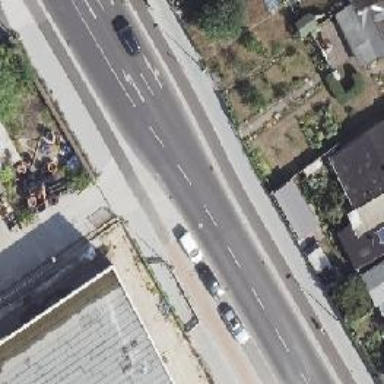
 featuring separate cycle track and parallel parking lanes on both sides. This road has historic railway connection."